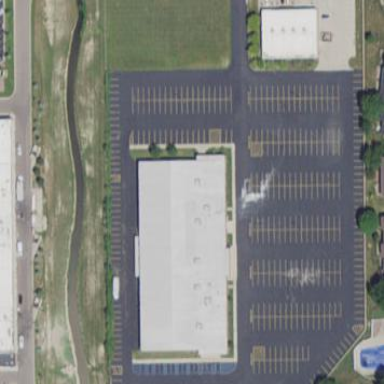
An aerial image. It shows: Building located on leisure land used for bowling.